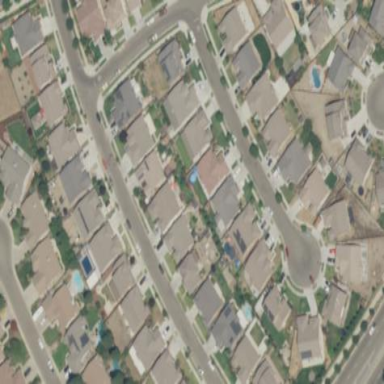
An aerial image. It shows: Single-family residential area.